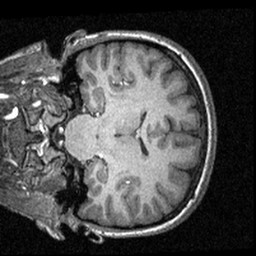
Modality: T1w
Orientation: coronal
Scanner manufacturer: siemens
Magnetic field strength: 3 T
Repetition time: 1.57 s
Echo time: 0.00304 s